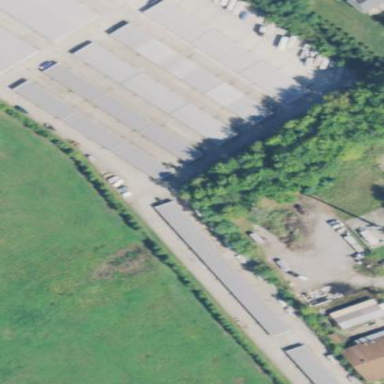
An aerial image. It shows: Storage rental shop.